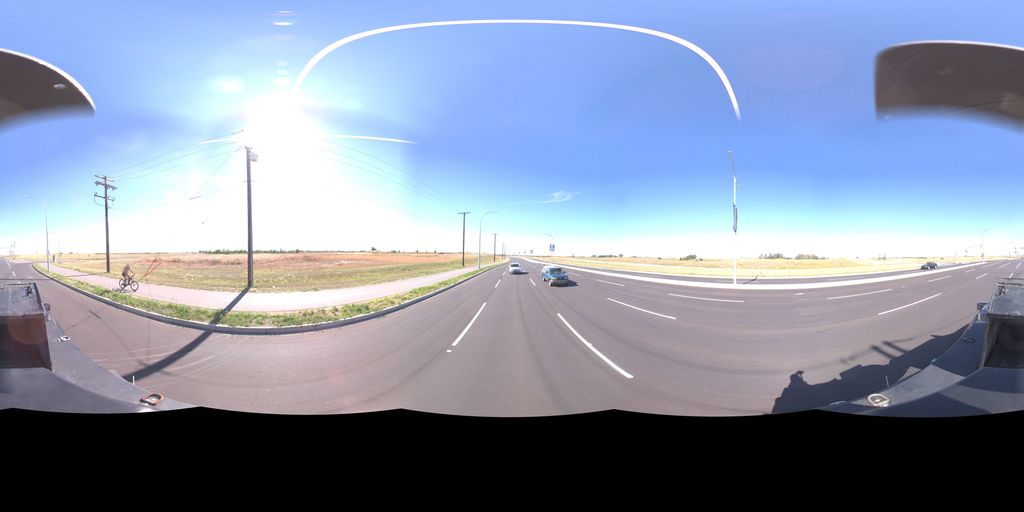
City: saskatoon